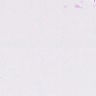
Metastatic tissue present: no